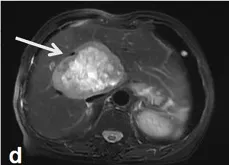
Follow-up images after surgery. Contrast-enhanced MR weighted images of arterial.
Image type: radiology (mri)